Question: How can I avoid the checkbox 'Stop execute scripts on this page' in the Javasript message box?

Regards,
David
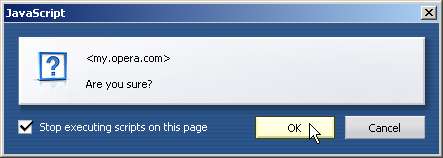
Answer: Quite simply, you can't. It's placed there for a reason - to stop sites that try to prevent you from leaving by popping up a new dialog box everytime you try to exit. In most browsers, like @Bazzz said, they don't show this until the second or third alert in a row.